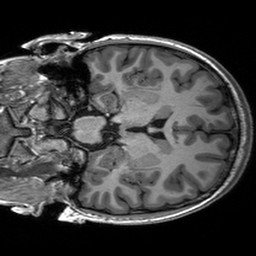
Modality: T1w
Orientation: coronal
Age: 18
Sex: female
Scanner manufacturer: siemens
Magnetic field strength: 3 T
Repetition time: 2.53 s
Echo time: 0.00227 s